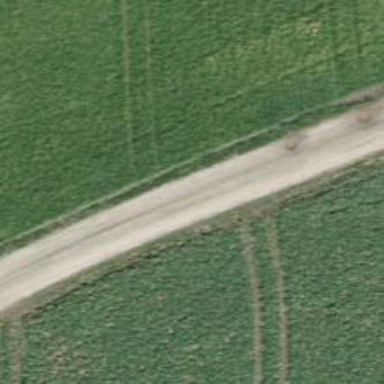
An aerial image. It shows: Track with compacted grade3 surface.